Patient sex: F
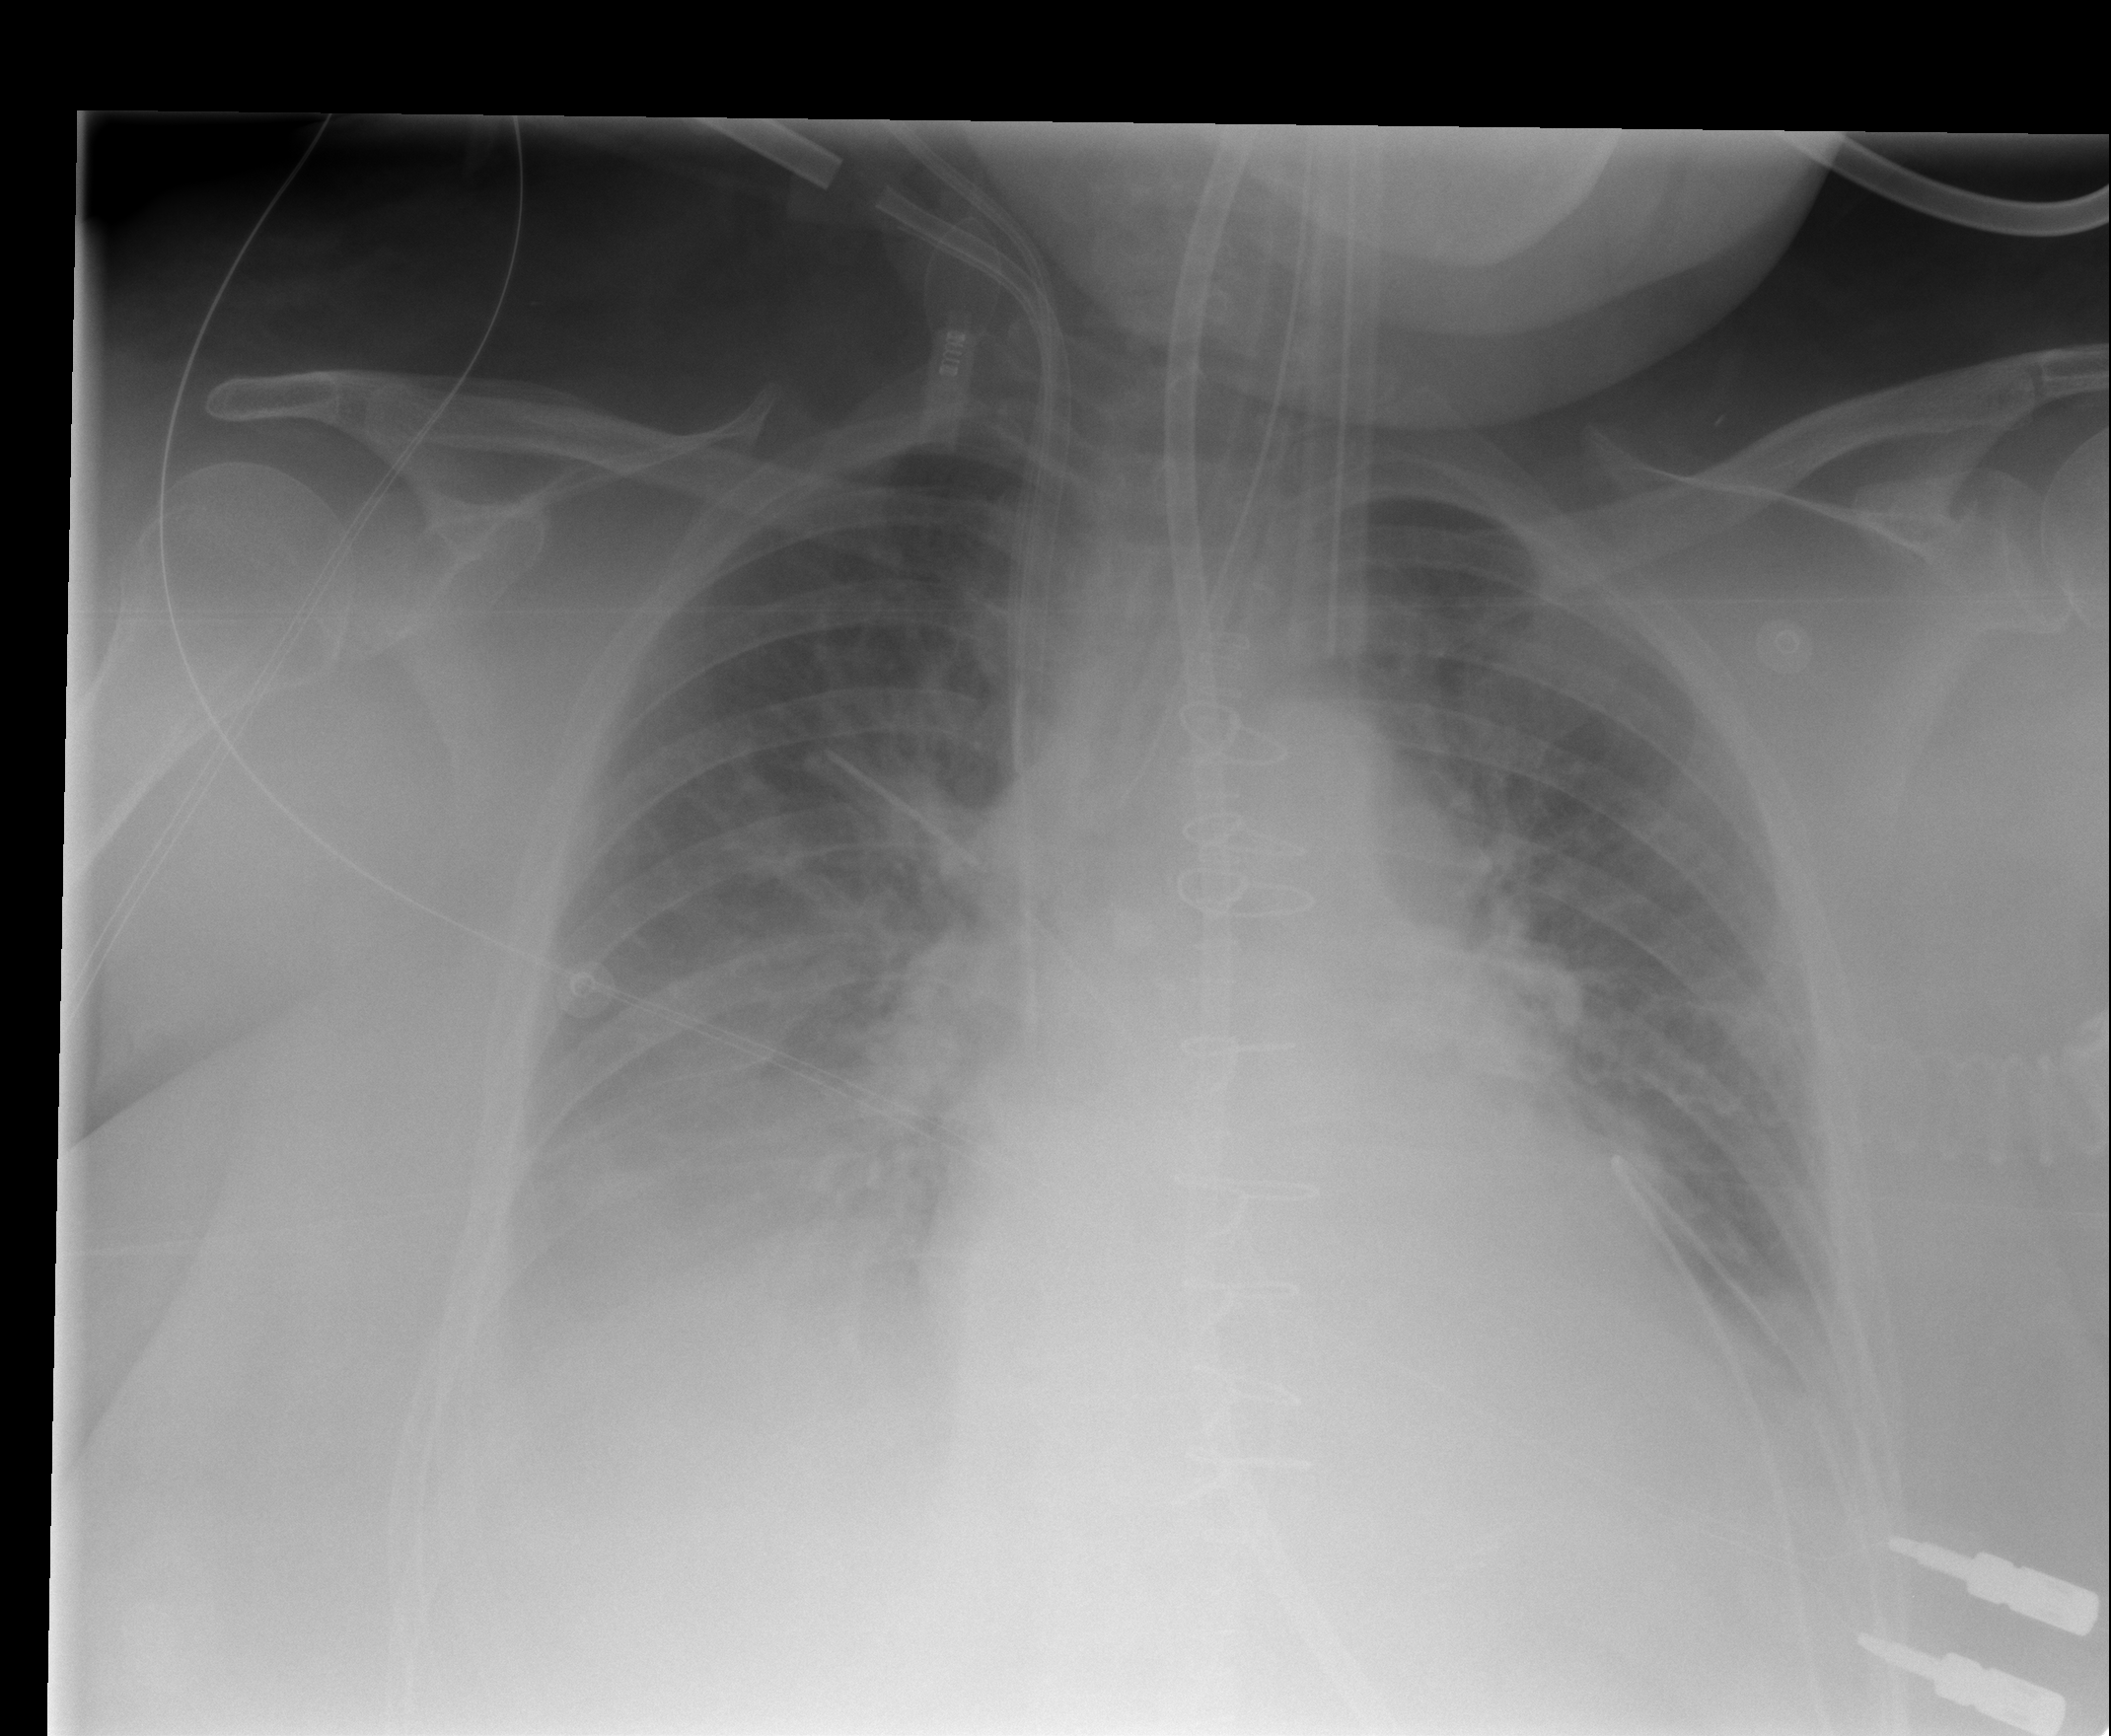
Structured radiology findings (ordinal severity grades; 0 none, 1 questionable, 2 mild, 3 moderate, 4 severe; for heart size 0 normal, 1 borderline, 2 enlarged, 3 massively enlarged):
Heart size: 2
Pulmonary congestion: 2
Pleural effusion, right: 3
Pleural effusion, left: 2
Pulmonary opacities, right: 0
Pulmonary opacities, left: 0
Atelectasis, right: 3
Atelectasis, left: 2